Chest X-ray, AP view. Patient: 49 years old, sex F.
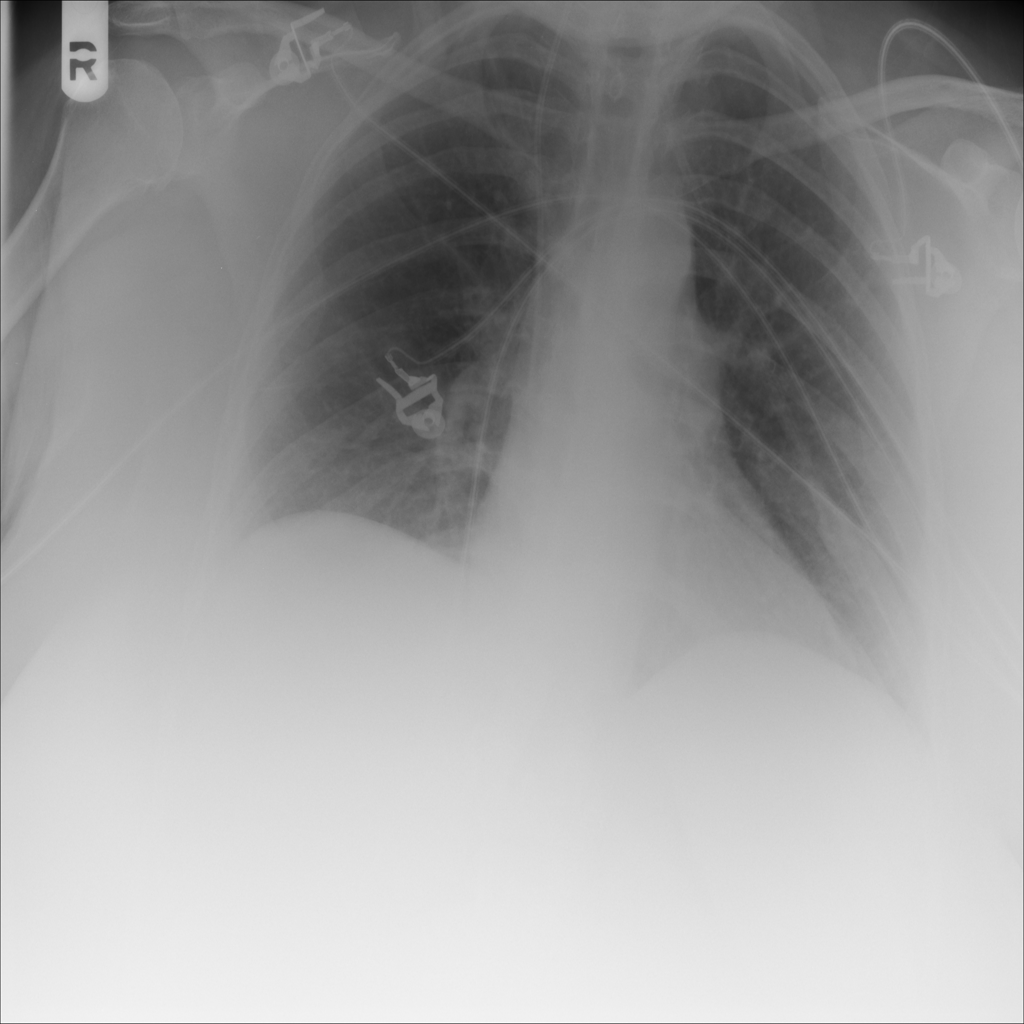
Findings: No Finding